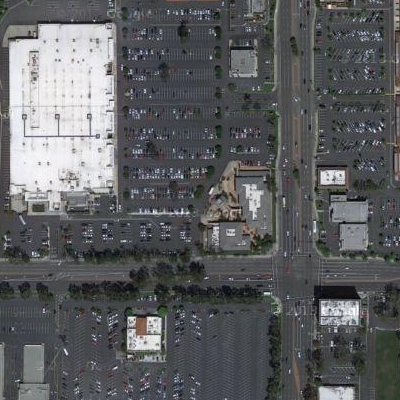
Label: Parking